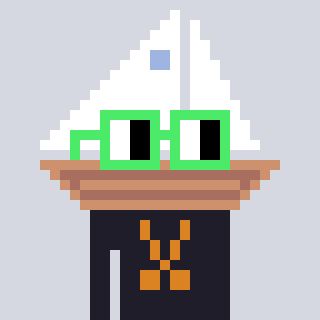
a pixel art character with square light green glasses, a sailboat-shaped head and a grayscale-colored body on a cool background